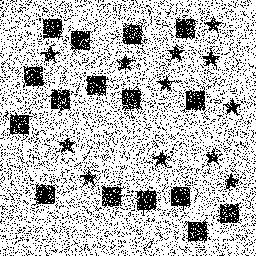
Squares: 16
Triangles: 0
Stars: 12
Total shapes: 28